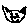
Label: cat